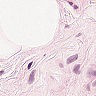
Metastatic tissue present: no